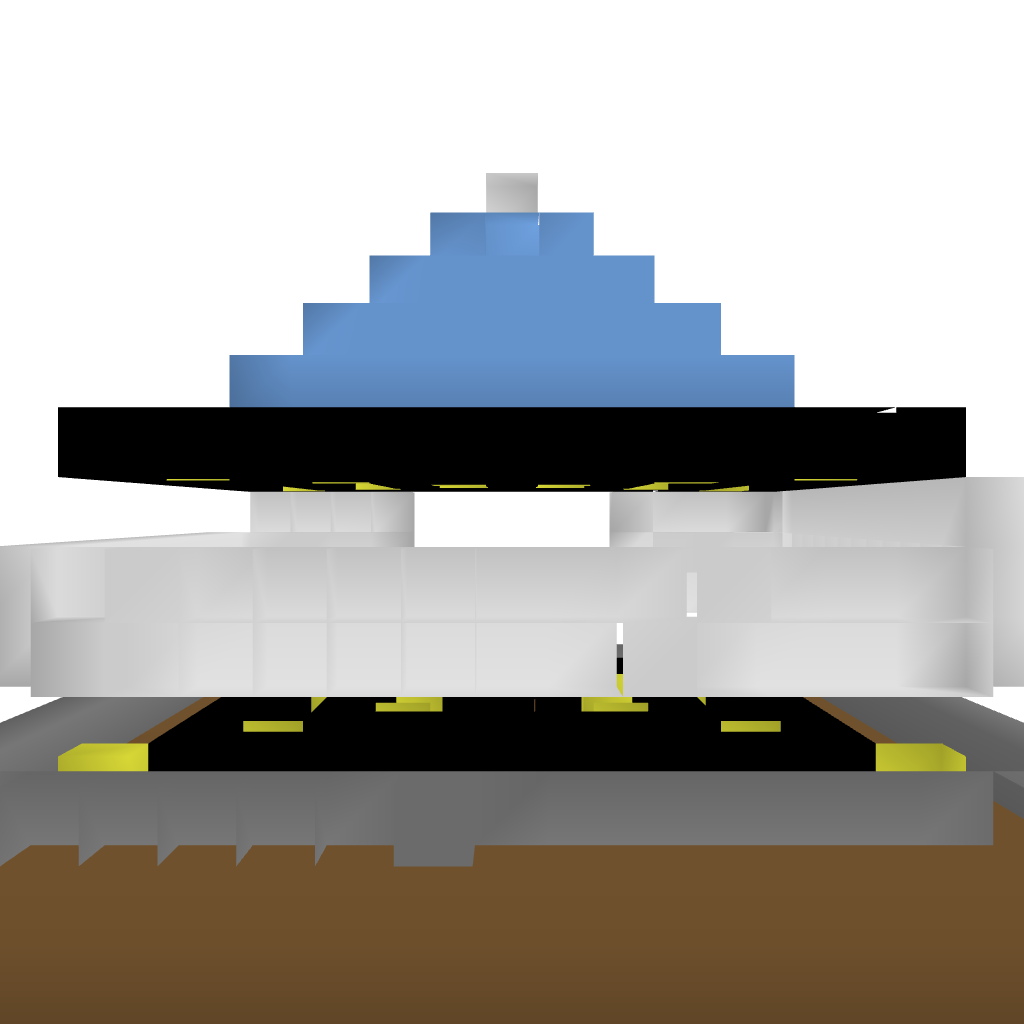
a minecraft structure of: Spawn for server bad low quality